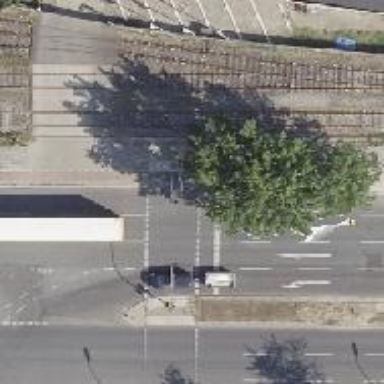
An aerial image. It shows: Road with traffic signals.